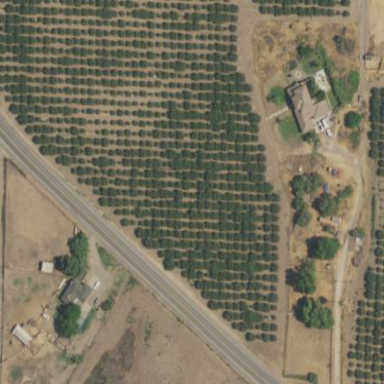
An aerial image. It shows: Orchard area used for field cropland.